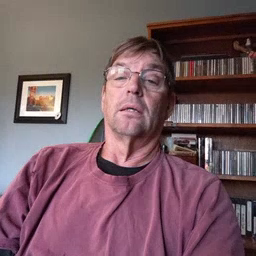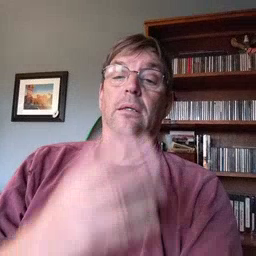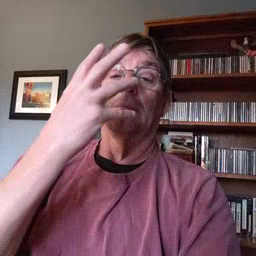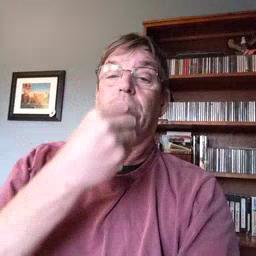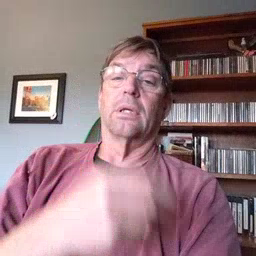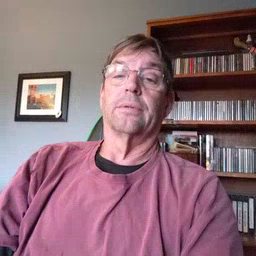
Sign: pretty